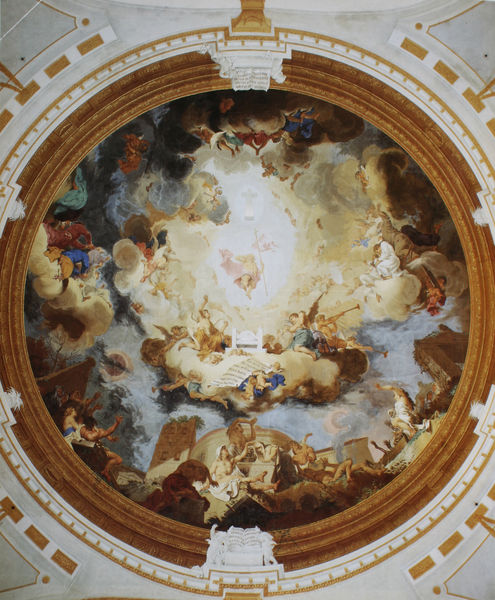
Titel: Jüngstes Gericht
Künstler: Januarius Zick
Standort: Wiblingen
Institution: ehem. Benediktiner-Abteikirche
Schlagwörter: blau, flügel, gemälde, gott, himmel, weiß, wolken, menschen, ocker, ausschnitt, braun, bunt, licht, schwarz, dach, rot, schloss, wolke, beige, fest, malerei, feier, architektur, barock, rahmen, kirche, gewand, gold, decke, instrumente, musik, rosa, kreis, rund, engel, fahne, farben, grün, figuren, kuppel, erhaben, schlacht, architecture, blue, church, men, oil, ornate, palace, people, red, religious, white, women, black, figures, green, painting, symbolism, wall, yellow, detail, verzierung, stuck, brown, foto, gewölbe, burg, höhe, medaillon, kreuz, mythologie, photo, bett, christus, jesus, götter, angel, angels, classical, cloud, clouds, heaven, hell, mythology, sky, tree, griechisch, building, orange, roof, sun, posaunen, baroque, tempel, fanfaren, heilige, deckengemälde, fresko, light, fanfare, golden, paper, harfe, posaune, putten, decoration, frame, gilt, oval, castle, color, ruins, putti, allegory, flying, verzierungen, auferstehung, plaster, spiral, swirl, wings, himmelfahrt, marble, puti, italy, music, michelangelo, deckenmalerei, dome, oculus, cathedral, notes, trompete, ceiling, cupola, italian, art, heavens, religion, circle, musikinstrumente, gebäude, god, goddess, christ, figure, horns, fresco, gelb, paint, deckenfresko, humans, christian, carving, deckenbemalung, perspektive, saints, stick, round, di sotto in su, lgiht, wing, ruinen, help, goddesses, mural, trumpet, trumpets, vault, photograph, chapel, rotunda, beten, bild, sonne, scheinkuppel, stufen, grand, catholic, violin, ruine, divine, stucco, center, arme, focus, cluds, intrument, macht, skulptur, himmelstor, baldachim, himmelsfahrt, erde, pracht, gedäude, jubel, bewunderung, mond, da vinci, possaune, rondel, beds, divinci, awe, trompe, trompe lois, paintnig, circular, paradise, up, central, sing, civilization, descending, noten, seraphim, deckngemälde, feiern, singen, dachboden, trompette, angles flying around us in array of gold and grey, in an almost compas setting, tableau, second сщьштп, second coming, ggg, ggggddf, great painting, michealangalo, cealing, cheribim, sistene, tumpet